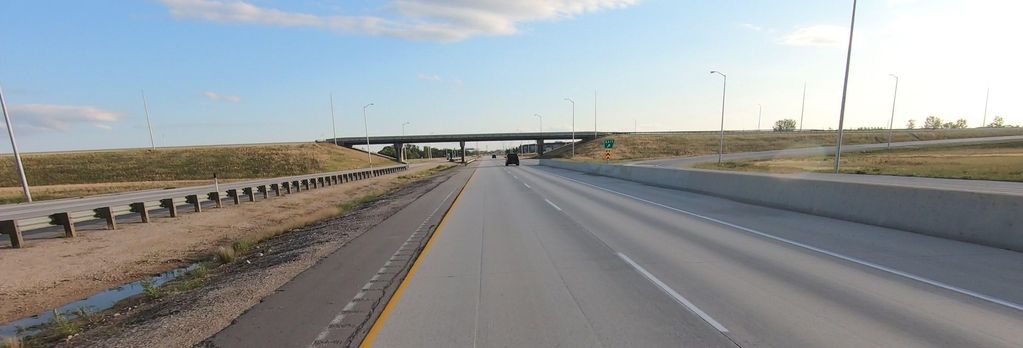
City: winnipeg